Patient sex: F
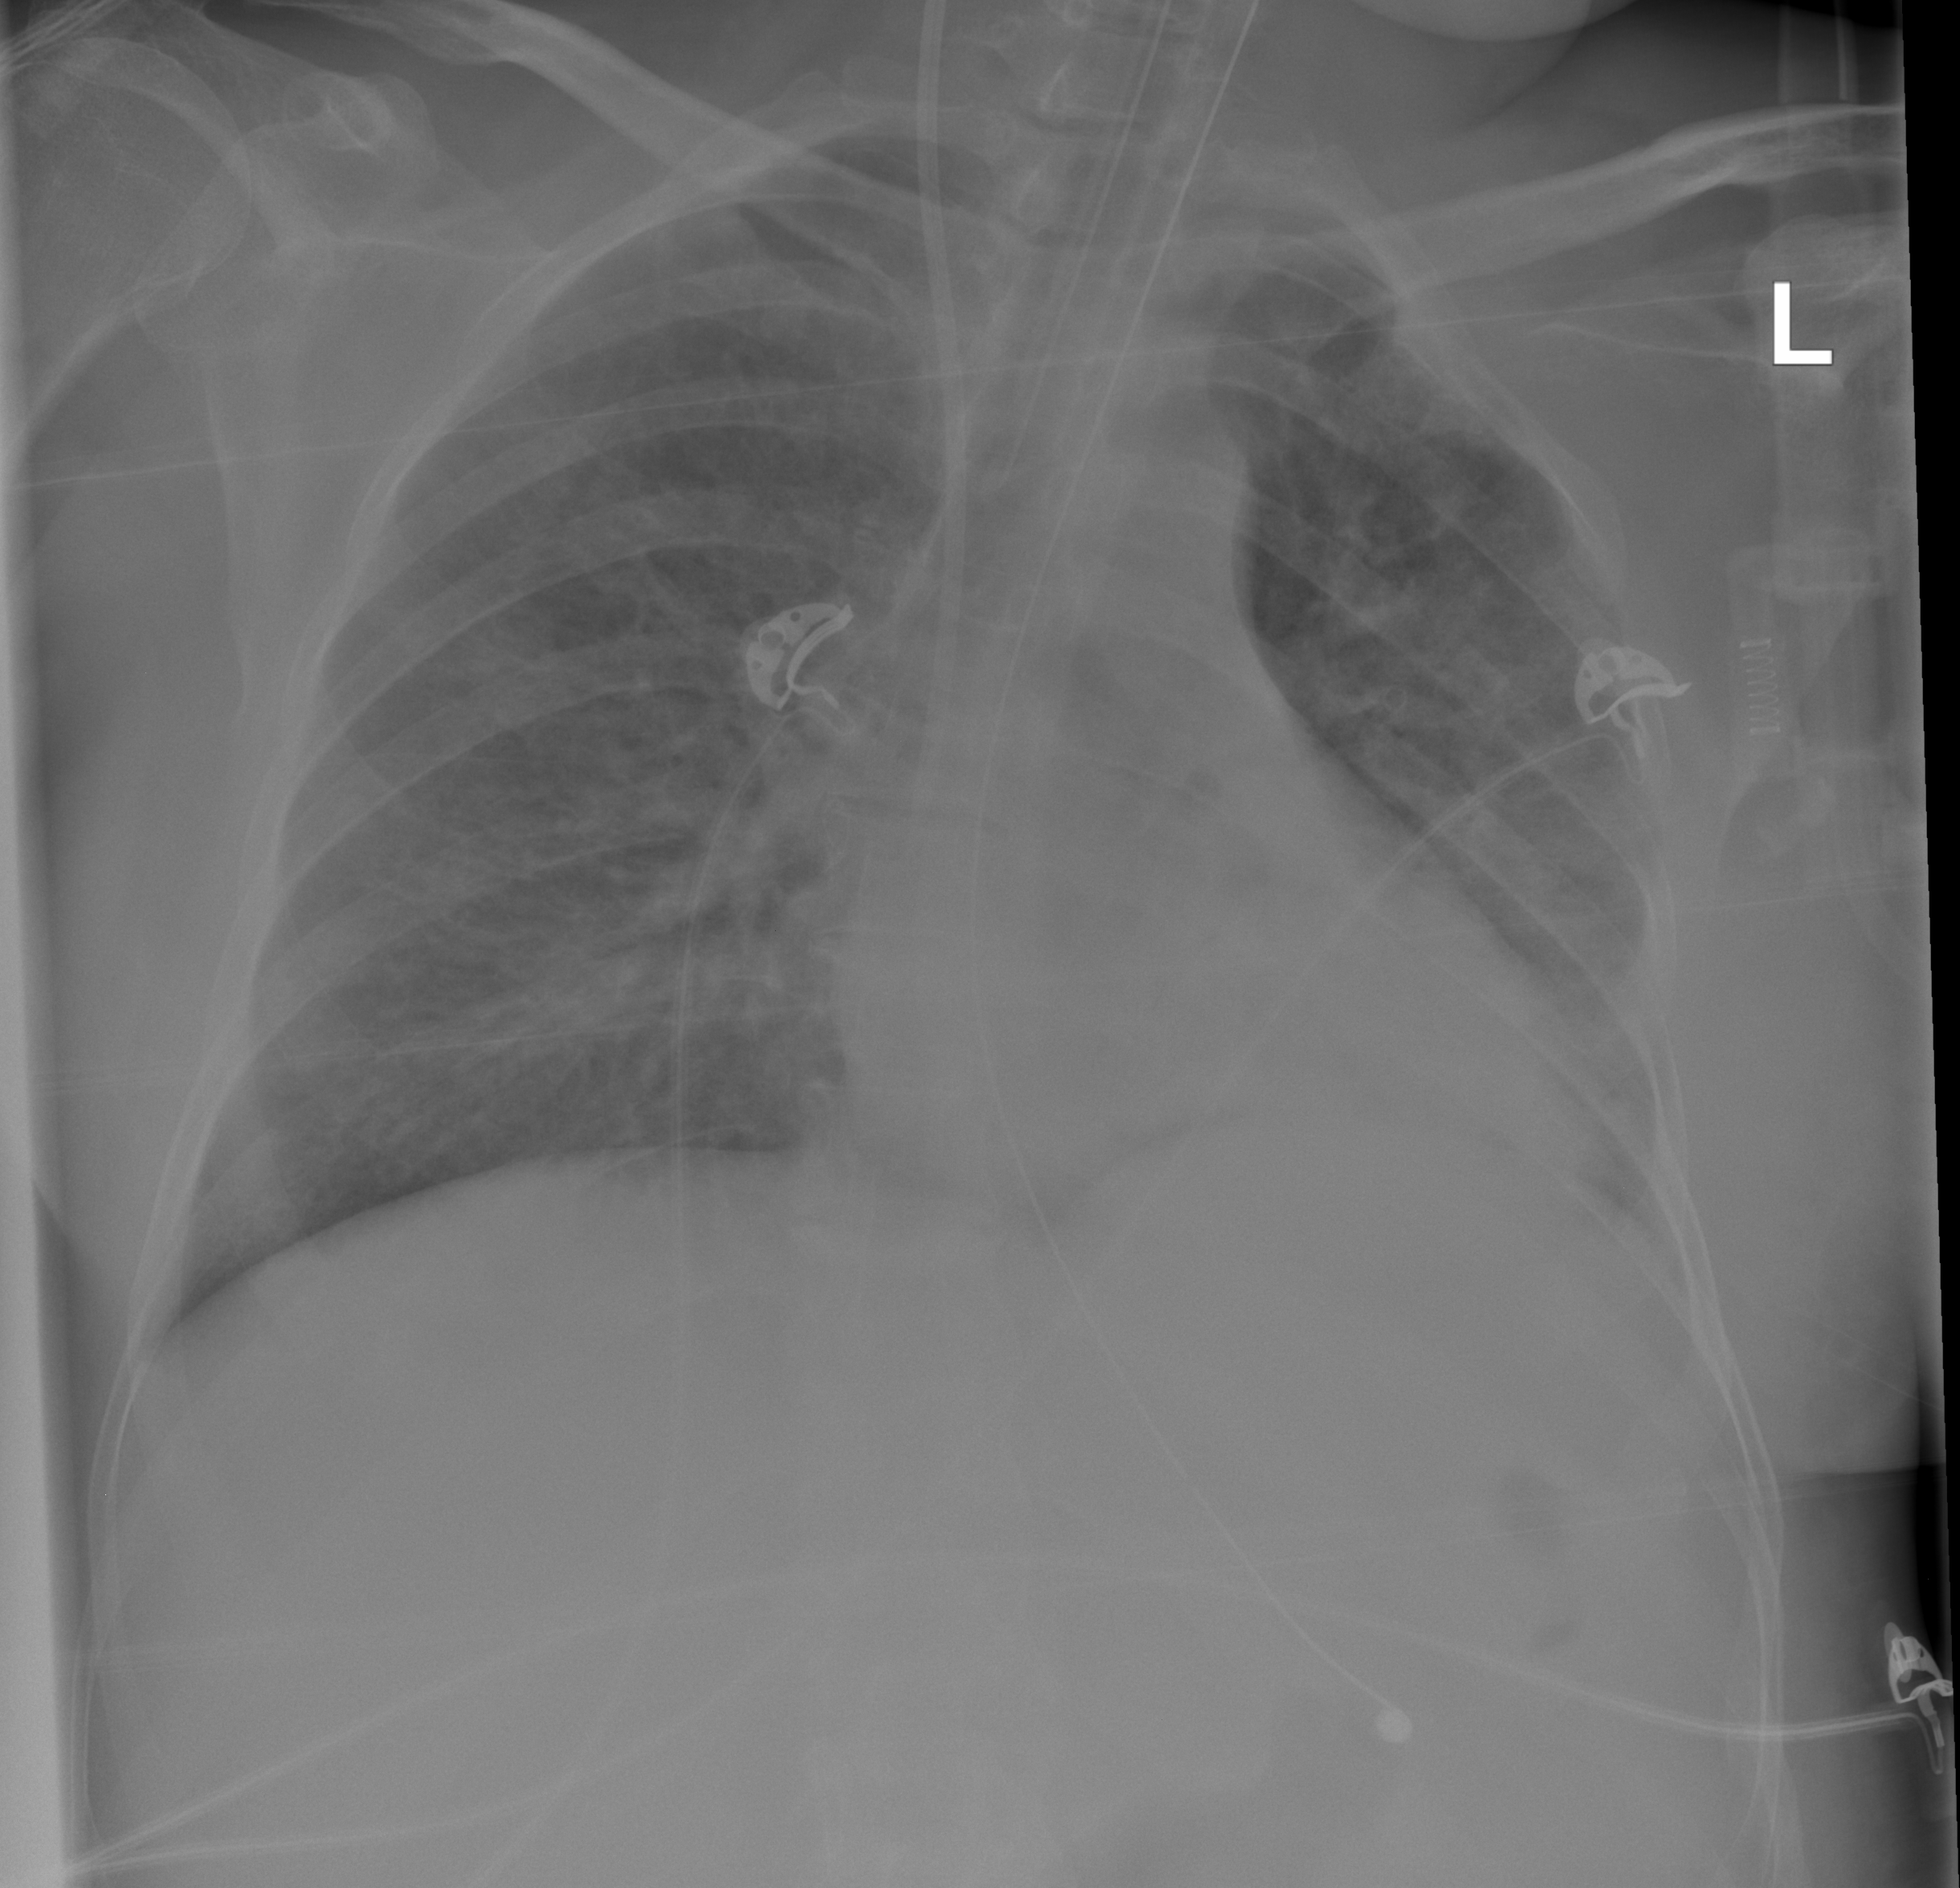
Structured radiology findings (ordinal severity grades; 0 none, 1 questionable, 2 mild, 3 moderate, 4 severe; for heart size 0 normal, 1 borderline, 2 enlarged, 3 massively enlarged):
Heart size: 0
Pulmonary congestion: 2
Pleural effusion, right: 0
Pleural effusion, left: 0
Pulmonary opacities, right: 2
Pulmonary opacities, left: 3
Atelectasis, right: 2
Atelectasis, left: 2